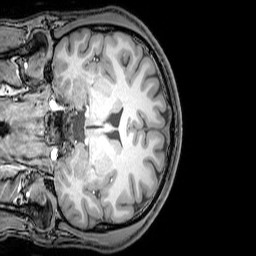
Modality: T1w
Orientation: coronal
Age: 22
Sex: male
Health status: healthy
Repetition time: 0.081 s
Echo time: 0.037 s